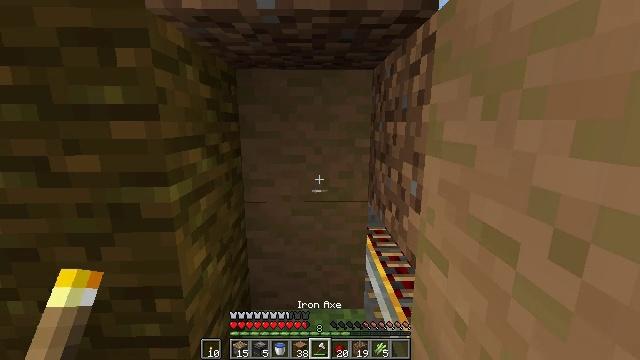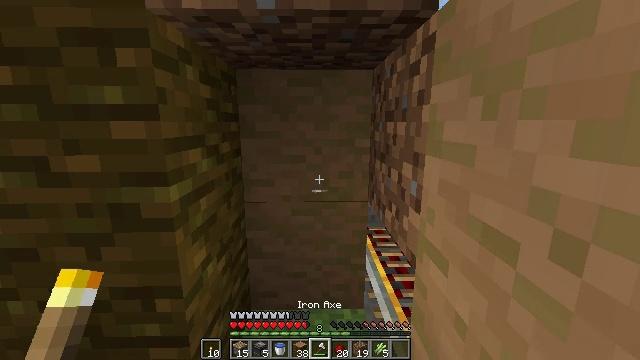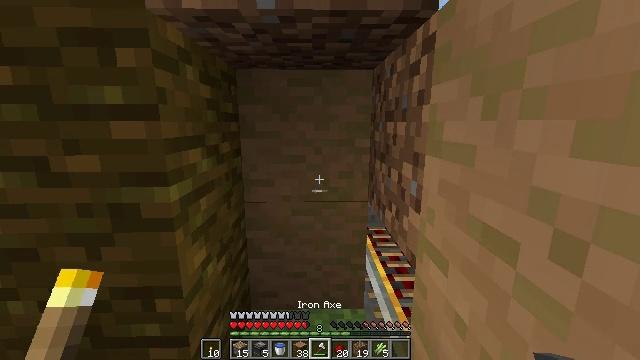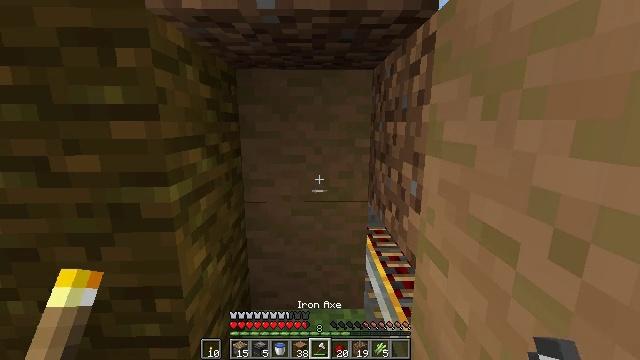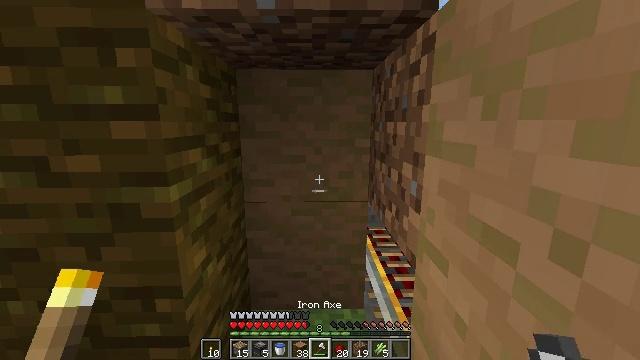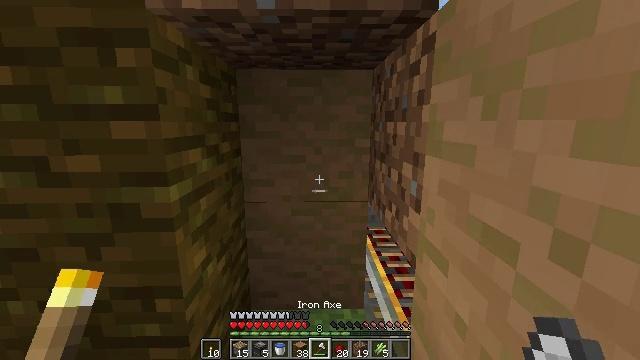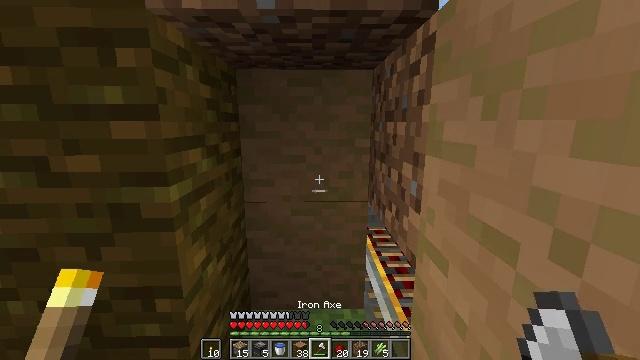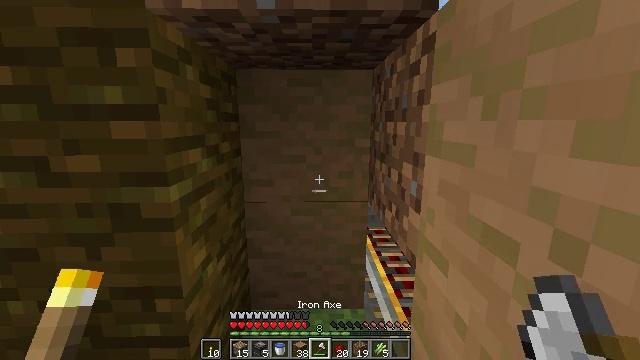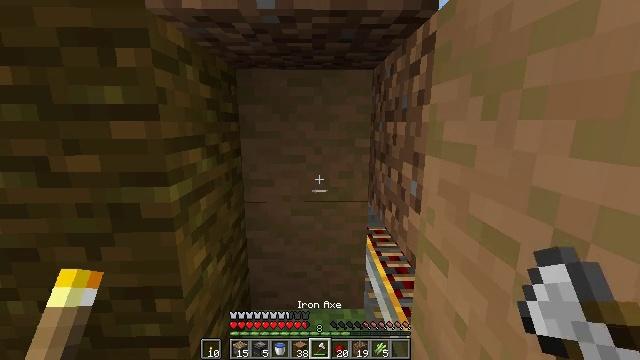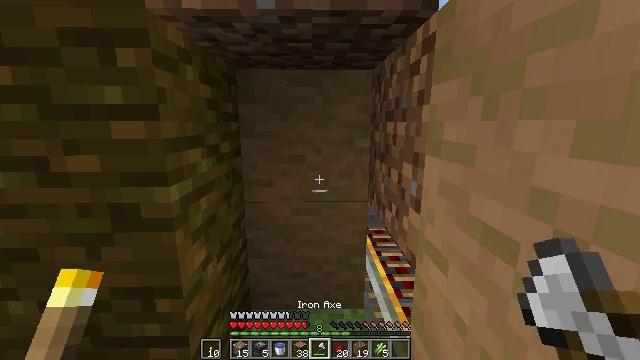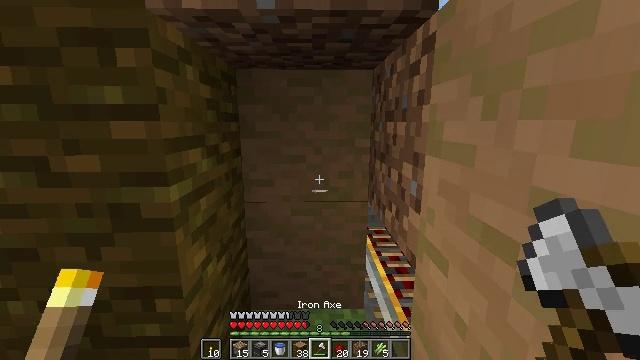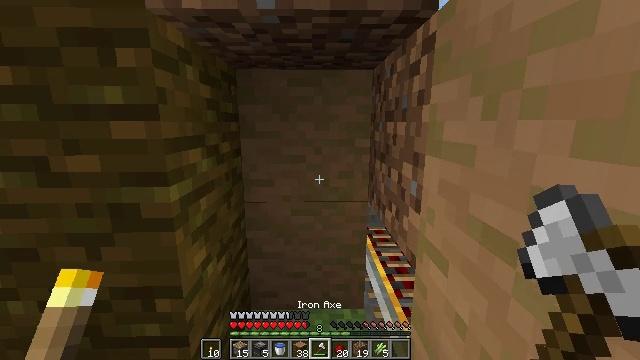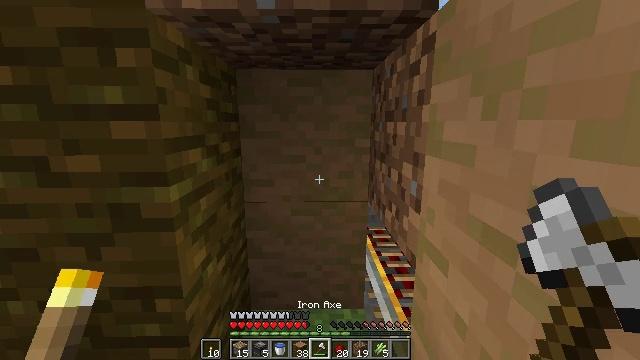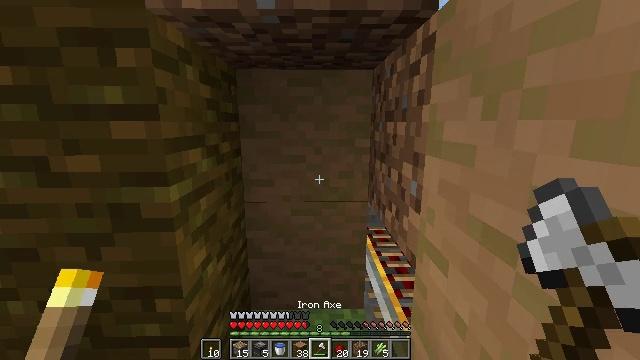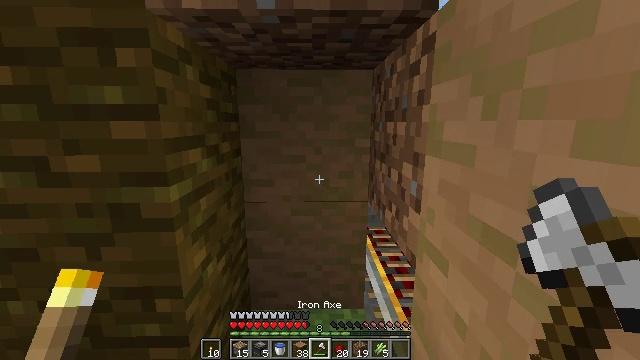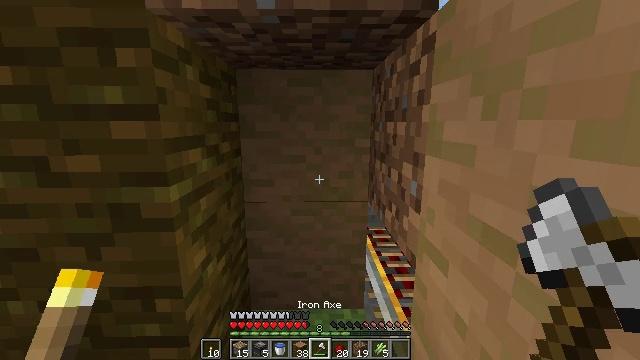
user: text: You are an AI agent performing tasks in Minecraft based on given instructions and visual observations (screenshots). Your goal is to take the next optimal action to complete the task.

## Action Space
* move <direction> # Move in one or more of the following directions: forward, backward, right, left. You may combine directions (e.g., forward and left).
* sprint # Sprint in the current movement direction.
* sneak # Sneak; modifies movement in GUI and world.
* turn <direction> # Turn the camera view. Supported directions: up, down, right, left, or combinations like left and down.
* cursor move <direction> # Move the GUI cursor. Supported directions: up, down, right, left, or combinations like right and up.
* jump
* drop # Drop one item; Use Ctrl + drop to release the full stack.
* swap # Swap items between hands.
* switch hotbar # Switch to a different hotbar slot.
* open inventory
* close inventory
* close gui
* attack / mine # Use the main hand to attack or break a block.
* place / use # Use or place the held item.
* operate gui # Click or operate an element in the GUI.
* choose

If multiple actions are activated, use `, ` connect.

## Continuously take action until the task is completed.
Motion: motion action
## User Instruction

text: Retrieve stripped jungle log from structures.
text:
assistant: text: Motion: no_op
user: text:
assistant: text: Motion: no_op
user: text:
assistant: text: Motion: no_op
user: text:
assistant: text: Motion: no_op
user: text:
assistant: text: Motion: no_op
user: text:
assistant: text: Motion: no_op
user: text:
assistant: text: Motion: no_op
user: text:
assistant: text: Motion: no_op
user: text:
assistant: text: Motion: no_op
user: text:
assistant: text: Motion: no_op
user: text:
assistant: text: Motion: no_op
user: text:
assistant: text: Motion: no_op
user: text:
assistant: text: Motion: no_op
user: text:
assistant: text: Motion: no_op
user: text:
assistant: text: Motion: no_op
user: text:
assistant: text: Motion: no_op
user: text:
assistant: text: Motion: no_op
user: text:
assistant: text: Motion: no_op
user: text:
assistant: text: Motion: no_op
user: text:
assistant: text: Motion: no_op
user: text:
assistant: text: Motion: no_op
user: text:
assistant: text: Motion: no_op
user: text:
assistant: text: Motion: no_op
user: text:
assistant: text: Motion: no_op
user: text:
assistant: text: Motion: no_op
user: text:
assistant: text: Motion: no_op
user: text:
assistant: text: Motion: no_op
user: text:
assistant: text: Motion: no_op
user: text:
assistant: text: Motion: no_op
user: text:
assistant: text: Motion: no_op